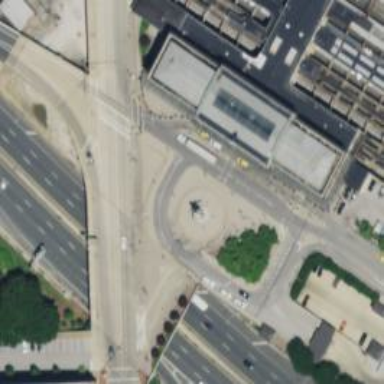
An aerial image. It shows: Footway with bridge crossing over traffic island.